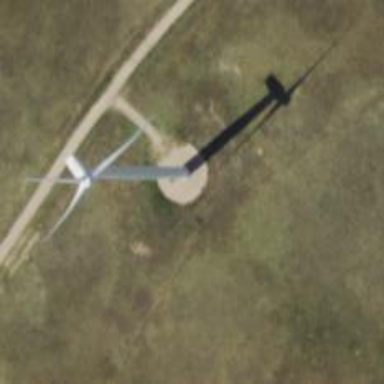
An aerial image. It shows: Wind power generator utilizing wind turbines.